The image is a 2-D grayscale rendering of a rotating-machine vibration signal (signal-to-image). What is the most likely rotor condition (normal, misalignment, unbalance, looseness)?
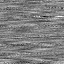
Answer: misalignment